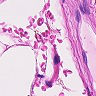
Metastatic tissue present: no